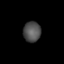
Tissue: lung
Cell type: Endothelial cells
Senescence score: 0.5454
Nuclear area (px): 349
Mean DAPI intensity: 78.885